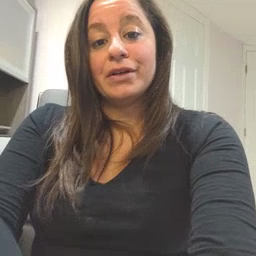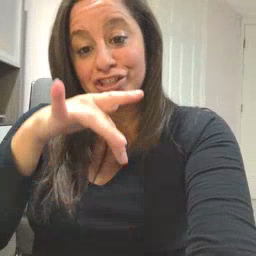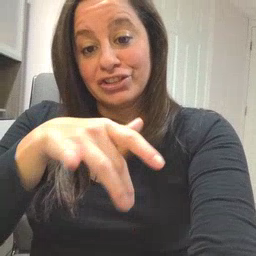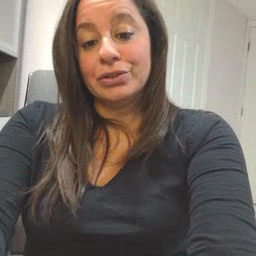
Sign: touch